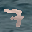
Label: 7